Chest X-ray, PA view. Patient: 64 years old, sex M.
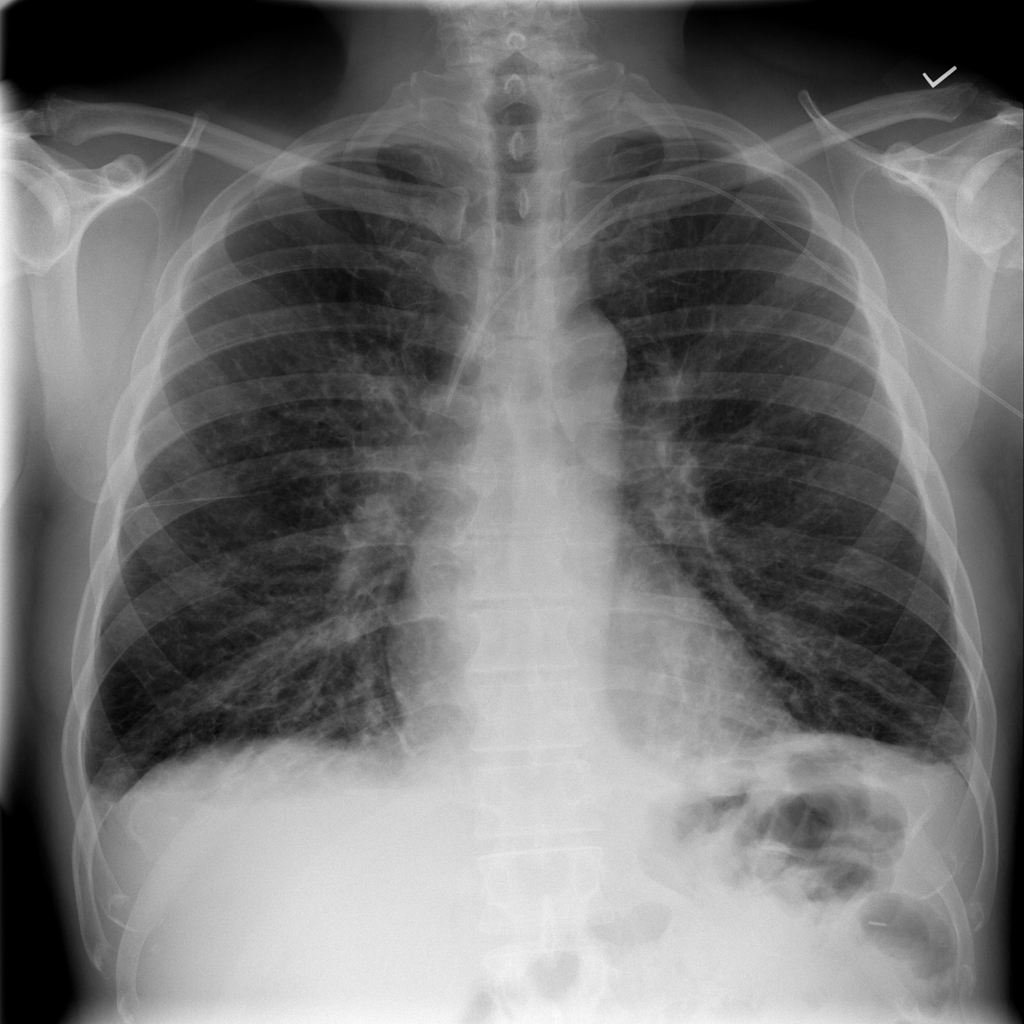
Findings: Infiltration